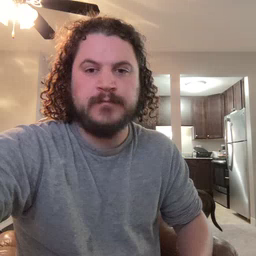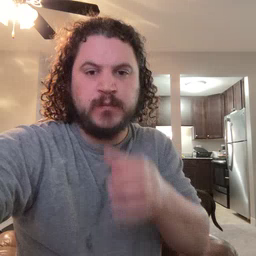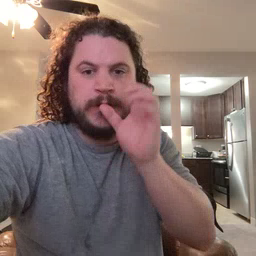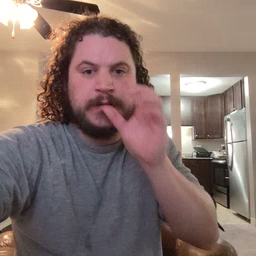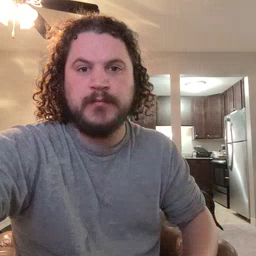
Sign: drink